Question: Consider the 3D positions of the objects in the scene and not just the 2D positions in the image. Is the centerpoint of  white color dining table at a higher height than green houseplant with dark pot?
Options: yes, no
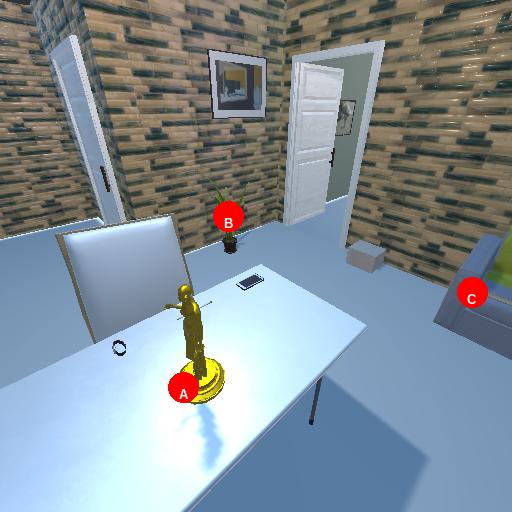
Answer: yes